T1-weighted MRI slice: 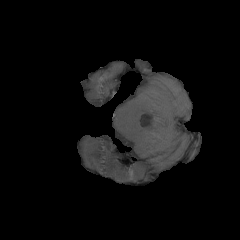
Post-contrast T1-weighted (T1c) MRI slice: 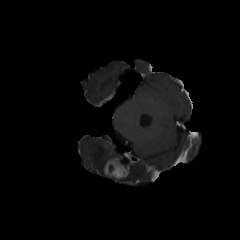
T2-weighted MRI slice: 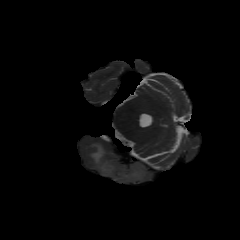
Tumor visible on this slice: yes